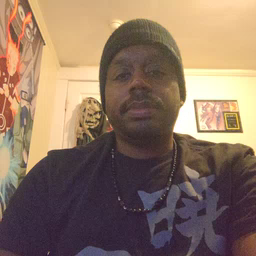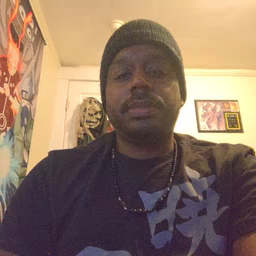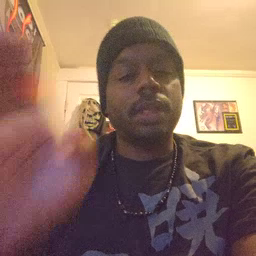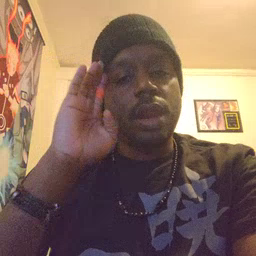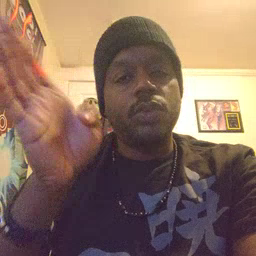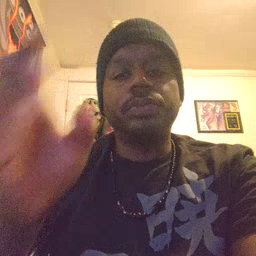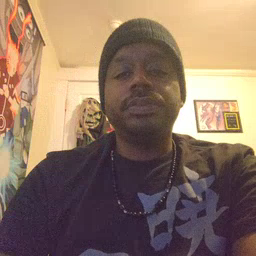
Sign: hello